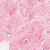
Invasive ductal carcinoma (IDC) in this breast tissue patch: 0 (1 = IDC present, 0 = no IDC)